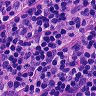
Metastatic tissue present: no